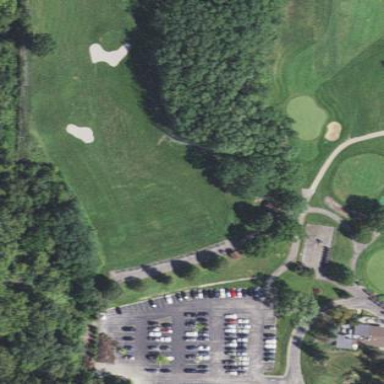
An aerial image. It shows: Grassy area designated as driving range for golf.